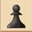
Piece: bP